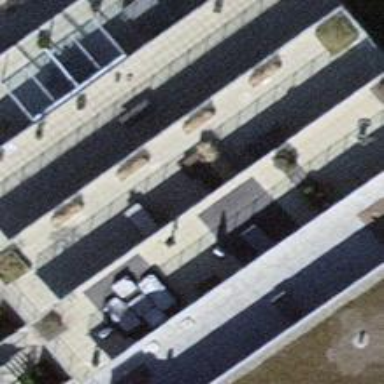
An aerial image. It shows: Terrace building.